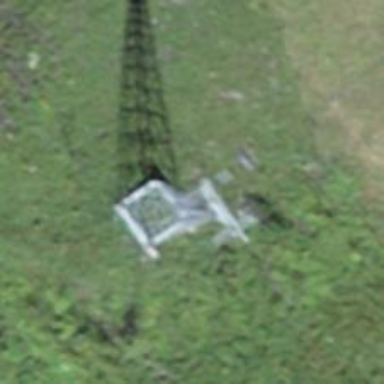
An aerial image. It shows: Pylon for aerialway.